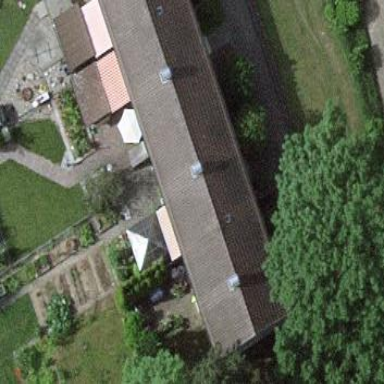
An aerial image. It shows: Gabled house with grey roof.